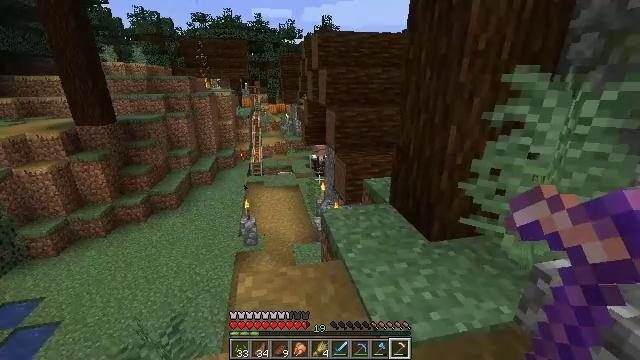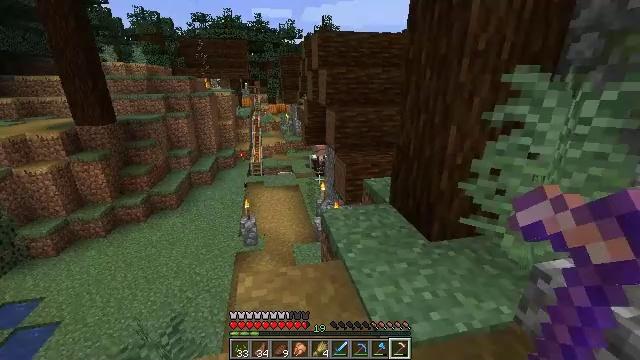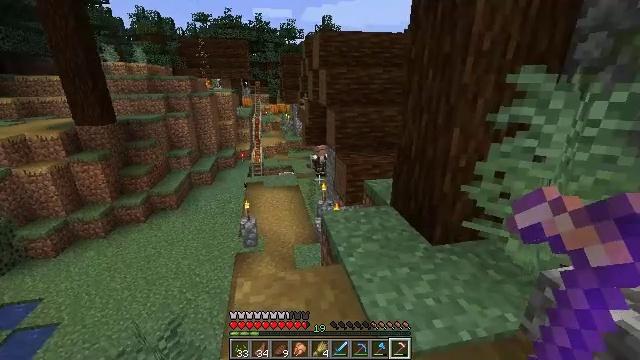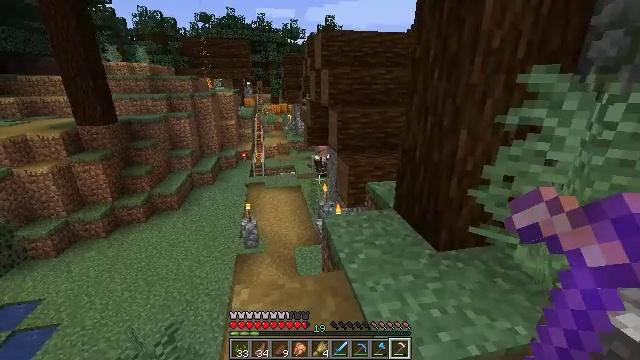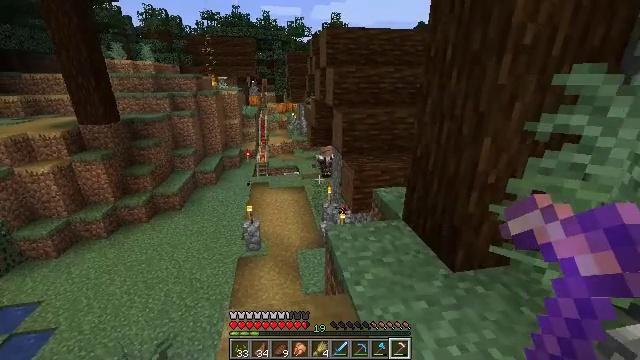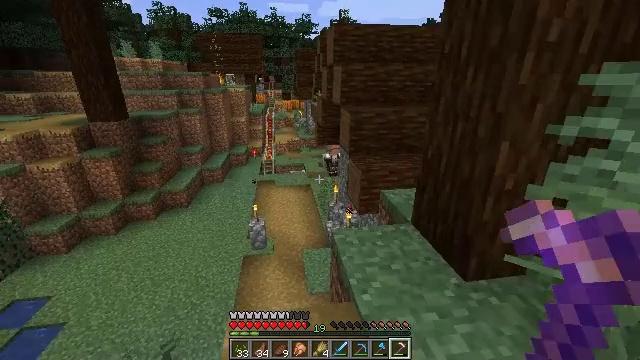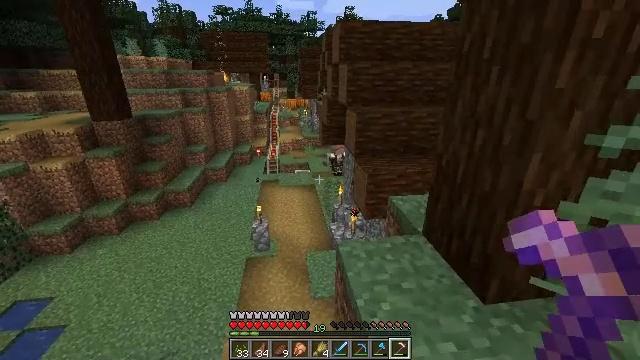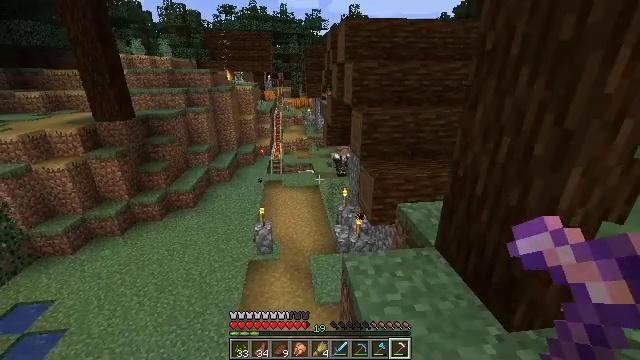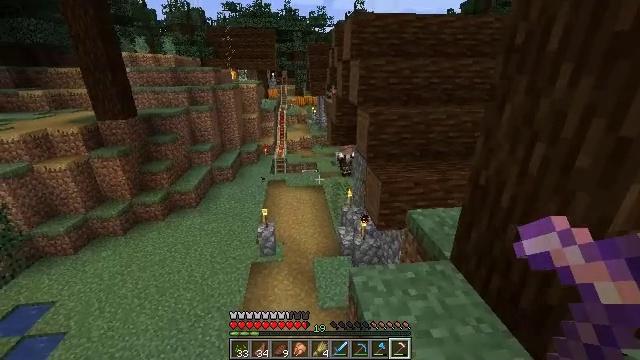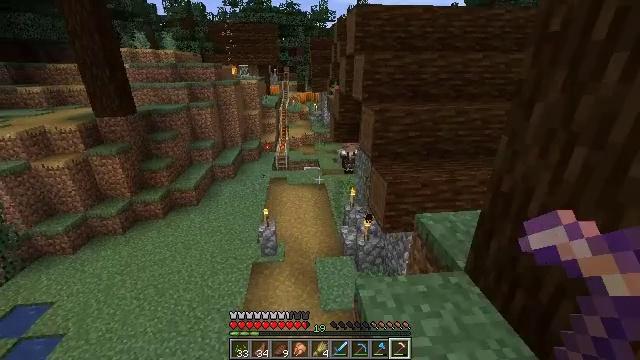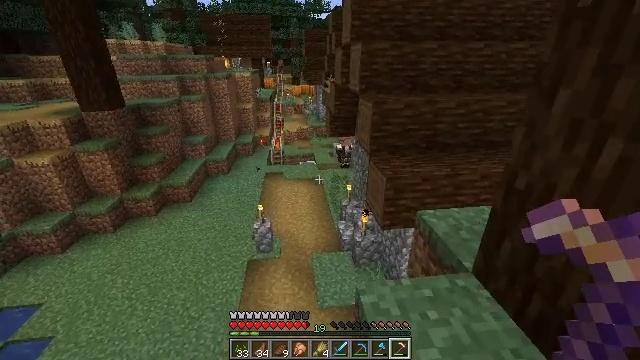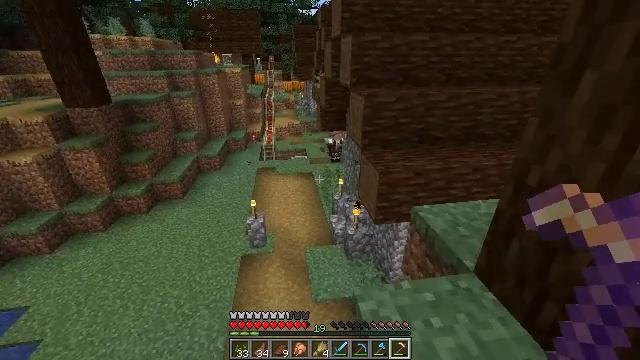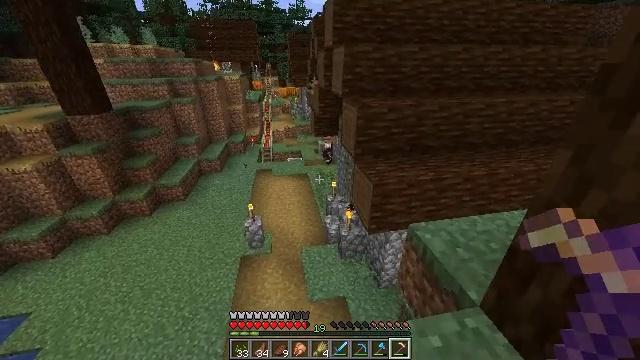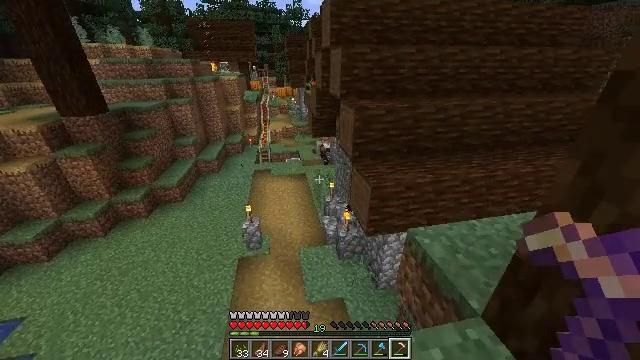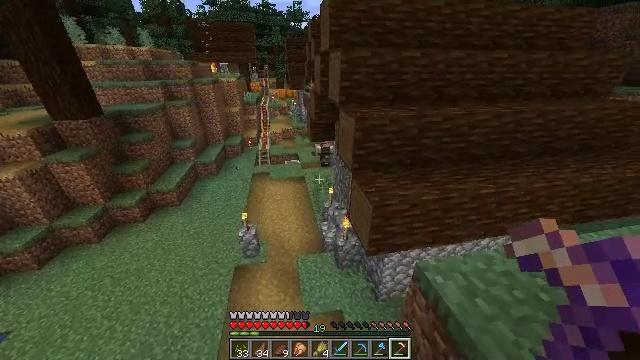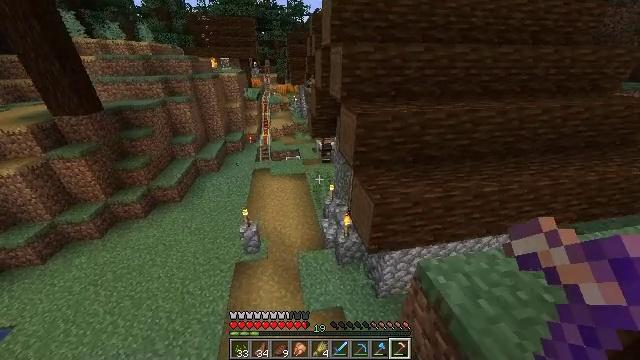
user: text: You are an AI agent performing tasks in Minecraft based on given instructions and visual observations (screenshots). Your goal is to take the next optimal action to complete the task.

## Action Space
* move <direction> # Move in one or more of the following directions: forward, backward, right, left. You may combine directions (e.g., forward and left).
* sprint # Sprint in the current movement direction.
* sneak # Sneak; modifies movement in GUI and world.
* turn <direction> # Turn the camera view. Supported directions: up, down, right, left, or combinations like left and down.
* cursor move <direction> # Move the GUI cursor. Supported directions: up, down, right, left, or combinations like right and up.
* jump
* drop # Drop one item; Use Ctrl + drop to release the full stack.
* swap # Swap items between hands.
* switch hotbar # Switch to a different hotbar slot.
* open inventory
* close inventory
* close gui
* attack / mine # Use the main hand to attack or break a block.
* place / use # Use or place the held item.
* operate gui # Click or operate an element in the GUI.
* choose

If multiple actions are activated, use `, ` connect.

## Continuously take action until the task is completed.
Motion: motion action
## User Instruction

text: Retrieve the powered rail for later use.
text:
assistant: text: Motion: no_op
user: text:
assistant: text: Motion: move forward
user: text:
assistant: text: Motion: move forward
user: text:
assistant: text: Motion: move forward, turn left
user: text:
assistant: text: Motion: move forward, turn left
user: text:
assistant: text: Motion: move forward, turn left
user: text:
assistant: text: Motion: move forward
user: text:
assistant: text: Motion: move forward
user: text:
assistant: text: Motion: move forward
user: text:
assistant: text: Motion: move forward, sprint, turn right and down
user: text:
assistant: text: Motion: move forward, sprint, turn right and down
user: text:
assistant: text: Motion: move forward, sprint, turn right
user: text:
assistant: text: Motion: move forward
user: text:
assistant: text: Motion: move forward
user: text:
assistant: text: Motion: move forward, turn down
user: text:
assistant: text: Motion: move forward, turn left and down
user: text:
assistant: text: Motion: move forward, turn left and down
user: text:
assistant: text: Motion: move forward, turn left
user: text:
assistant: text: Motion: move forward, turn left
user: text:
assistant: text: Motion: move forward, turn left
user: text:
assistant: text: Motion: move forward, sprint, turn left
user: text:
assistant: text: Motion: move forward, sprint
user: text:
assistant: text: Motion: move forward, sprint
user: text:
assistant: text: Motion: move forward, sprint
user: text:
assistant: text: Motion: move forward
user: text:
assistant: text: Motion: move forward
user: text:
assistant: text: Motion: move forward
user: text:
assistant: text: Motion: move forward
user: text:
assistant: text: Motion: move forward
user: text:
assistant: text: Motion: move forward